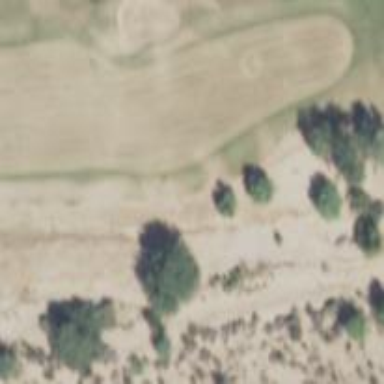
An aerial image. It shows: Golf rough area.